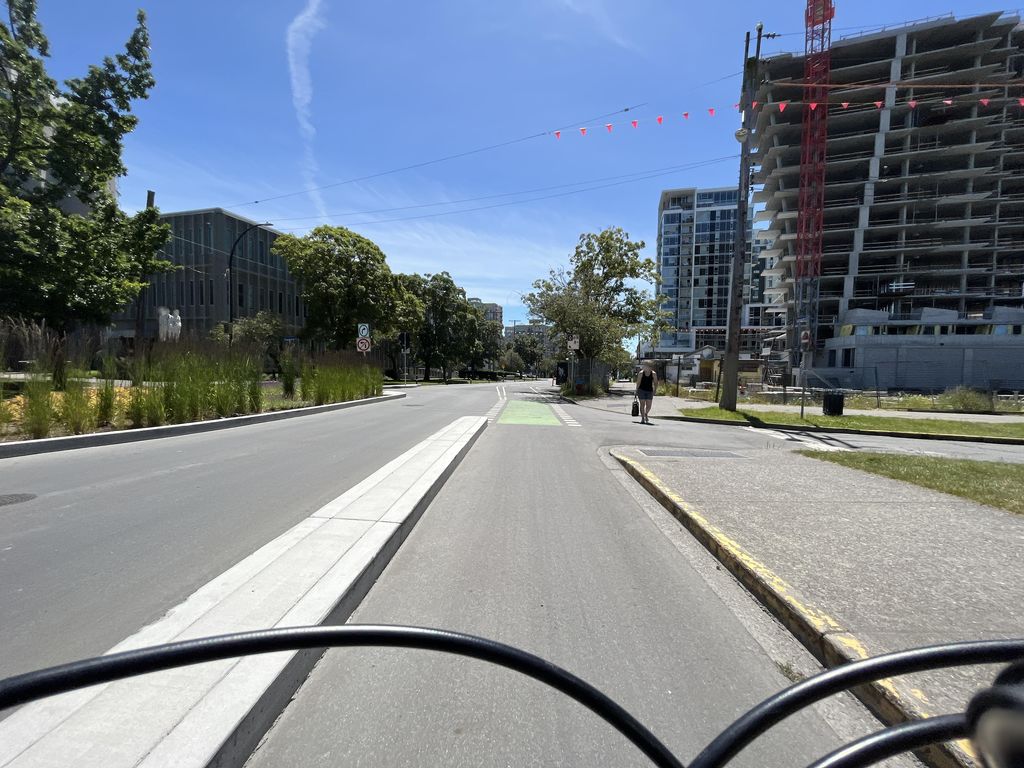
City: victoria